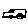
Label: car